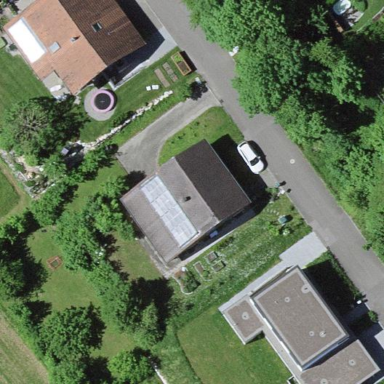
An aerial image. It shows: Simple house.